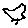
Label: bird